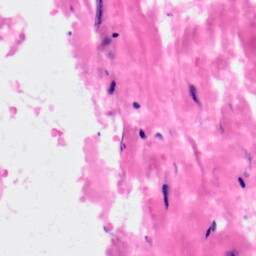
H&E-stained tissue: Kidney